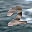
Label: 2